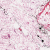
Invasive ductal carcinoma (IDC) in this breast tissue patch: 0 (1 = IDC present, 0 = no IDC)